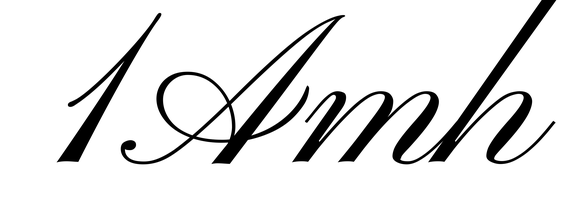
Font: PinyonScript-Regular